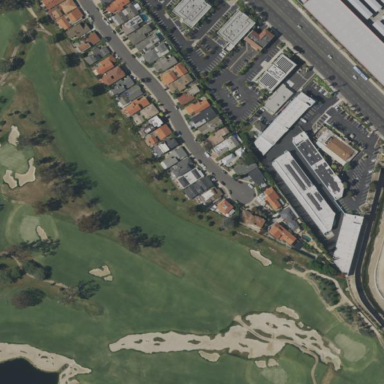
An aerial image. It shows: Golf fairway in the image.